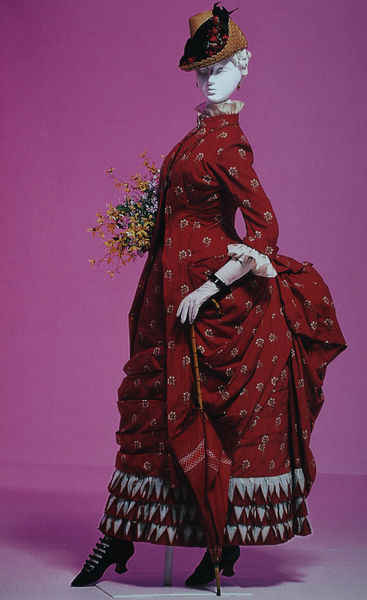
Titel: Tageskleid
Standort: Kyoto (Japan)
Institution: Kyoto Costume Institute
Schlagwörter: dunkel, schatten, weiß, dreieck, stadt, blume, blumen, braun, brust, elegant, frau, handschuhe, hell, hut, kleid, licht, schmuck, schwarz, blick, blüte, blüten, dame, regenschirm, rot, schal, schirm, sonnenschirm, mode, muster, ornament, schleife, band, barock, falten, kleidung, kragen, lang, samt, spitze, ärmel, halskrause, gehen, gewand, kostüm, stickerei, stoff, saum, spitzen, borte, locken, rokoko, rosa, rouge, vornehm, stock, perücke, schärpe, kopfbedeckung, schleppe, taille, hintern, japan, modell, gehstock, schuhe, laufen, lila, violett, bordüre, strohhut, riemen, büste, uhr, korb, strauss, rüschen, model, bisen, hutkrempe, abendkleid, blumenstrauss, foto, fotografie, photographie, pink, gang, fuss, blumenmuster, porzellan, drapiert, lauf, spazierstock, hütchen, manschetten, stehkragen, stiefel, schuh, puppe, tracht, biedermeier, armband, armreif, geblümt, tageskleid, schnürschuhe, korsett, absätze, abstufung, spangenschuhe, gerafft, empire, gewebe, borde, textil, fussspitze, dreiecke, bordeaux, krinoline, reifrock, riemchen, aufsatz, turnüre, cul de paris, pompös, biedermaier, künstlich, gewnd, modepuppe, schaufensterpuppe, damenmode, kyoto, strassenkleid, pinkt, armbanduhr, schnürstiefel, stiefeletten, barockkleid, bort, haut couture, spitzschuhe, tournüre, damenkleidung, blumenstauss, blümchenstoff, krempenhut, rafffalte, spätempire, victorian